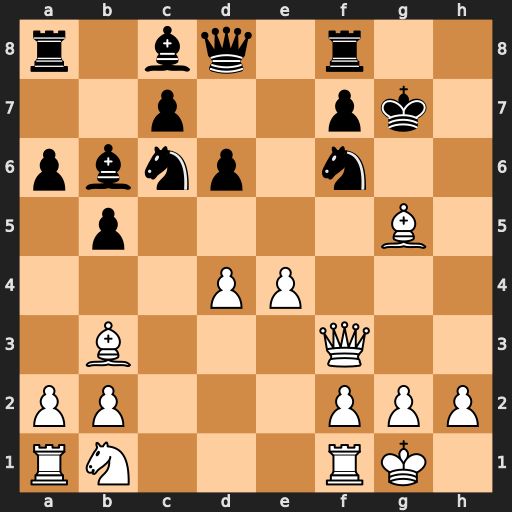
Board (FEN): r1bq1r2/2p2pk1/pbnp1n2/1p4B1/3PP3/1B3Q2/PP3PPP/RN3RK1
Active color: w
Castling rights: -
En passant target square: -
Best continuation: e5 dxe5 Qxc6